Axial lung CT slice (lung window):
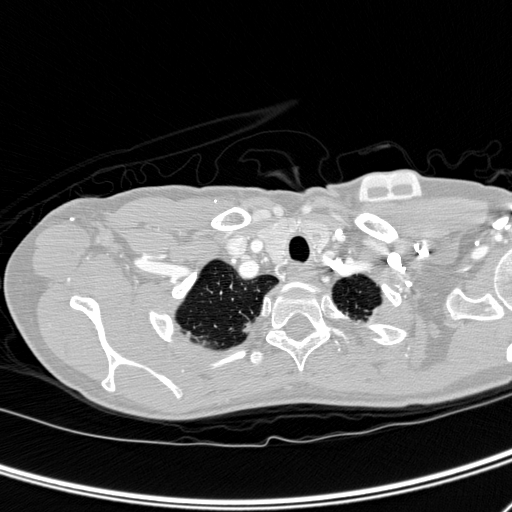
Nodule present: no